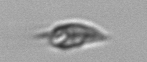
Label: Prorocentrum_triestinum